Question: The project name is MVCMultipleModelTypes
'''
@using MVCMultipleModelTypes.Models
@model Empl...beeeeeeeeepp.....
'''
Does anyone know why i can't access the Models in the View?
I loaded the project in Visual Studio 2015 and 2013 and same thing. The other projects work fine.
The pictre should tell the whole story.

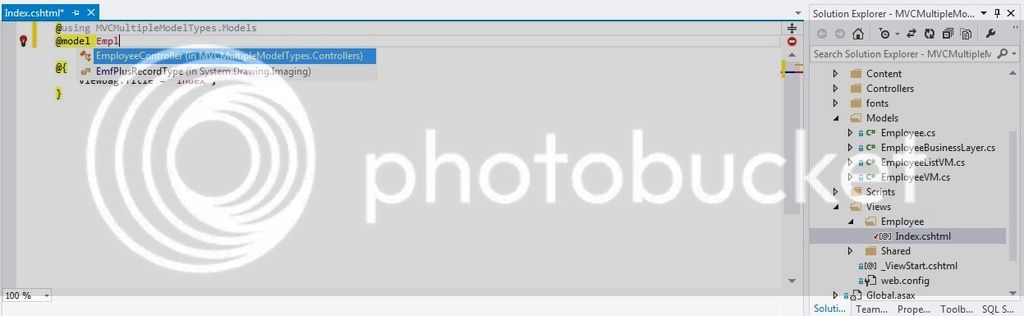
Answer: Your class needs to be defined as for you to access it in the view.
'''
public class Employee
{
public string EmployeeName { get; set; }
}
'''